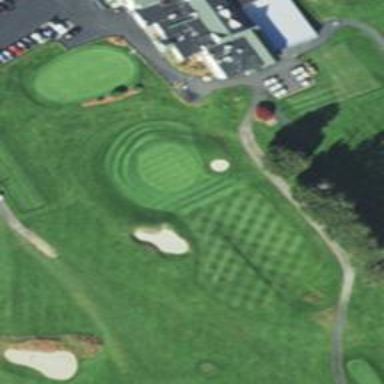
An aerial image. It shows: Golf hole.